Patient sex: M
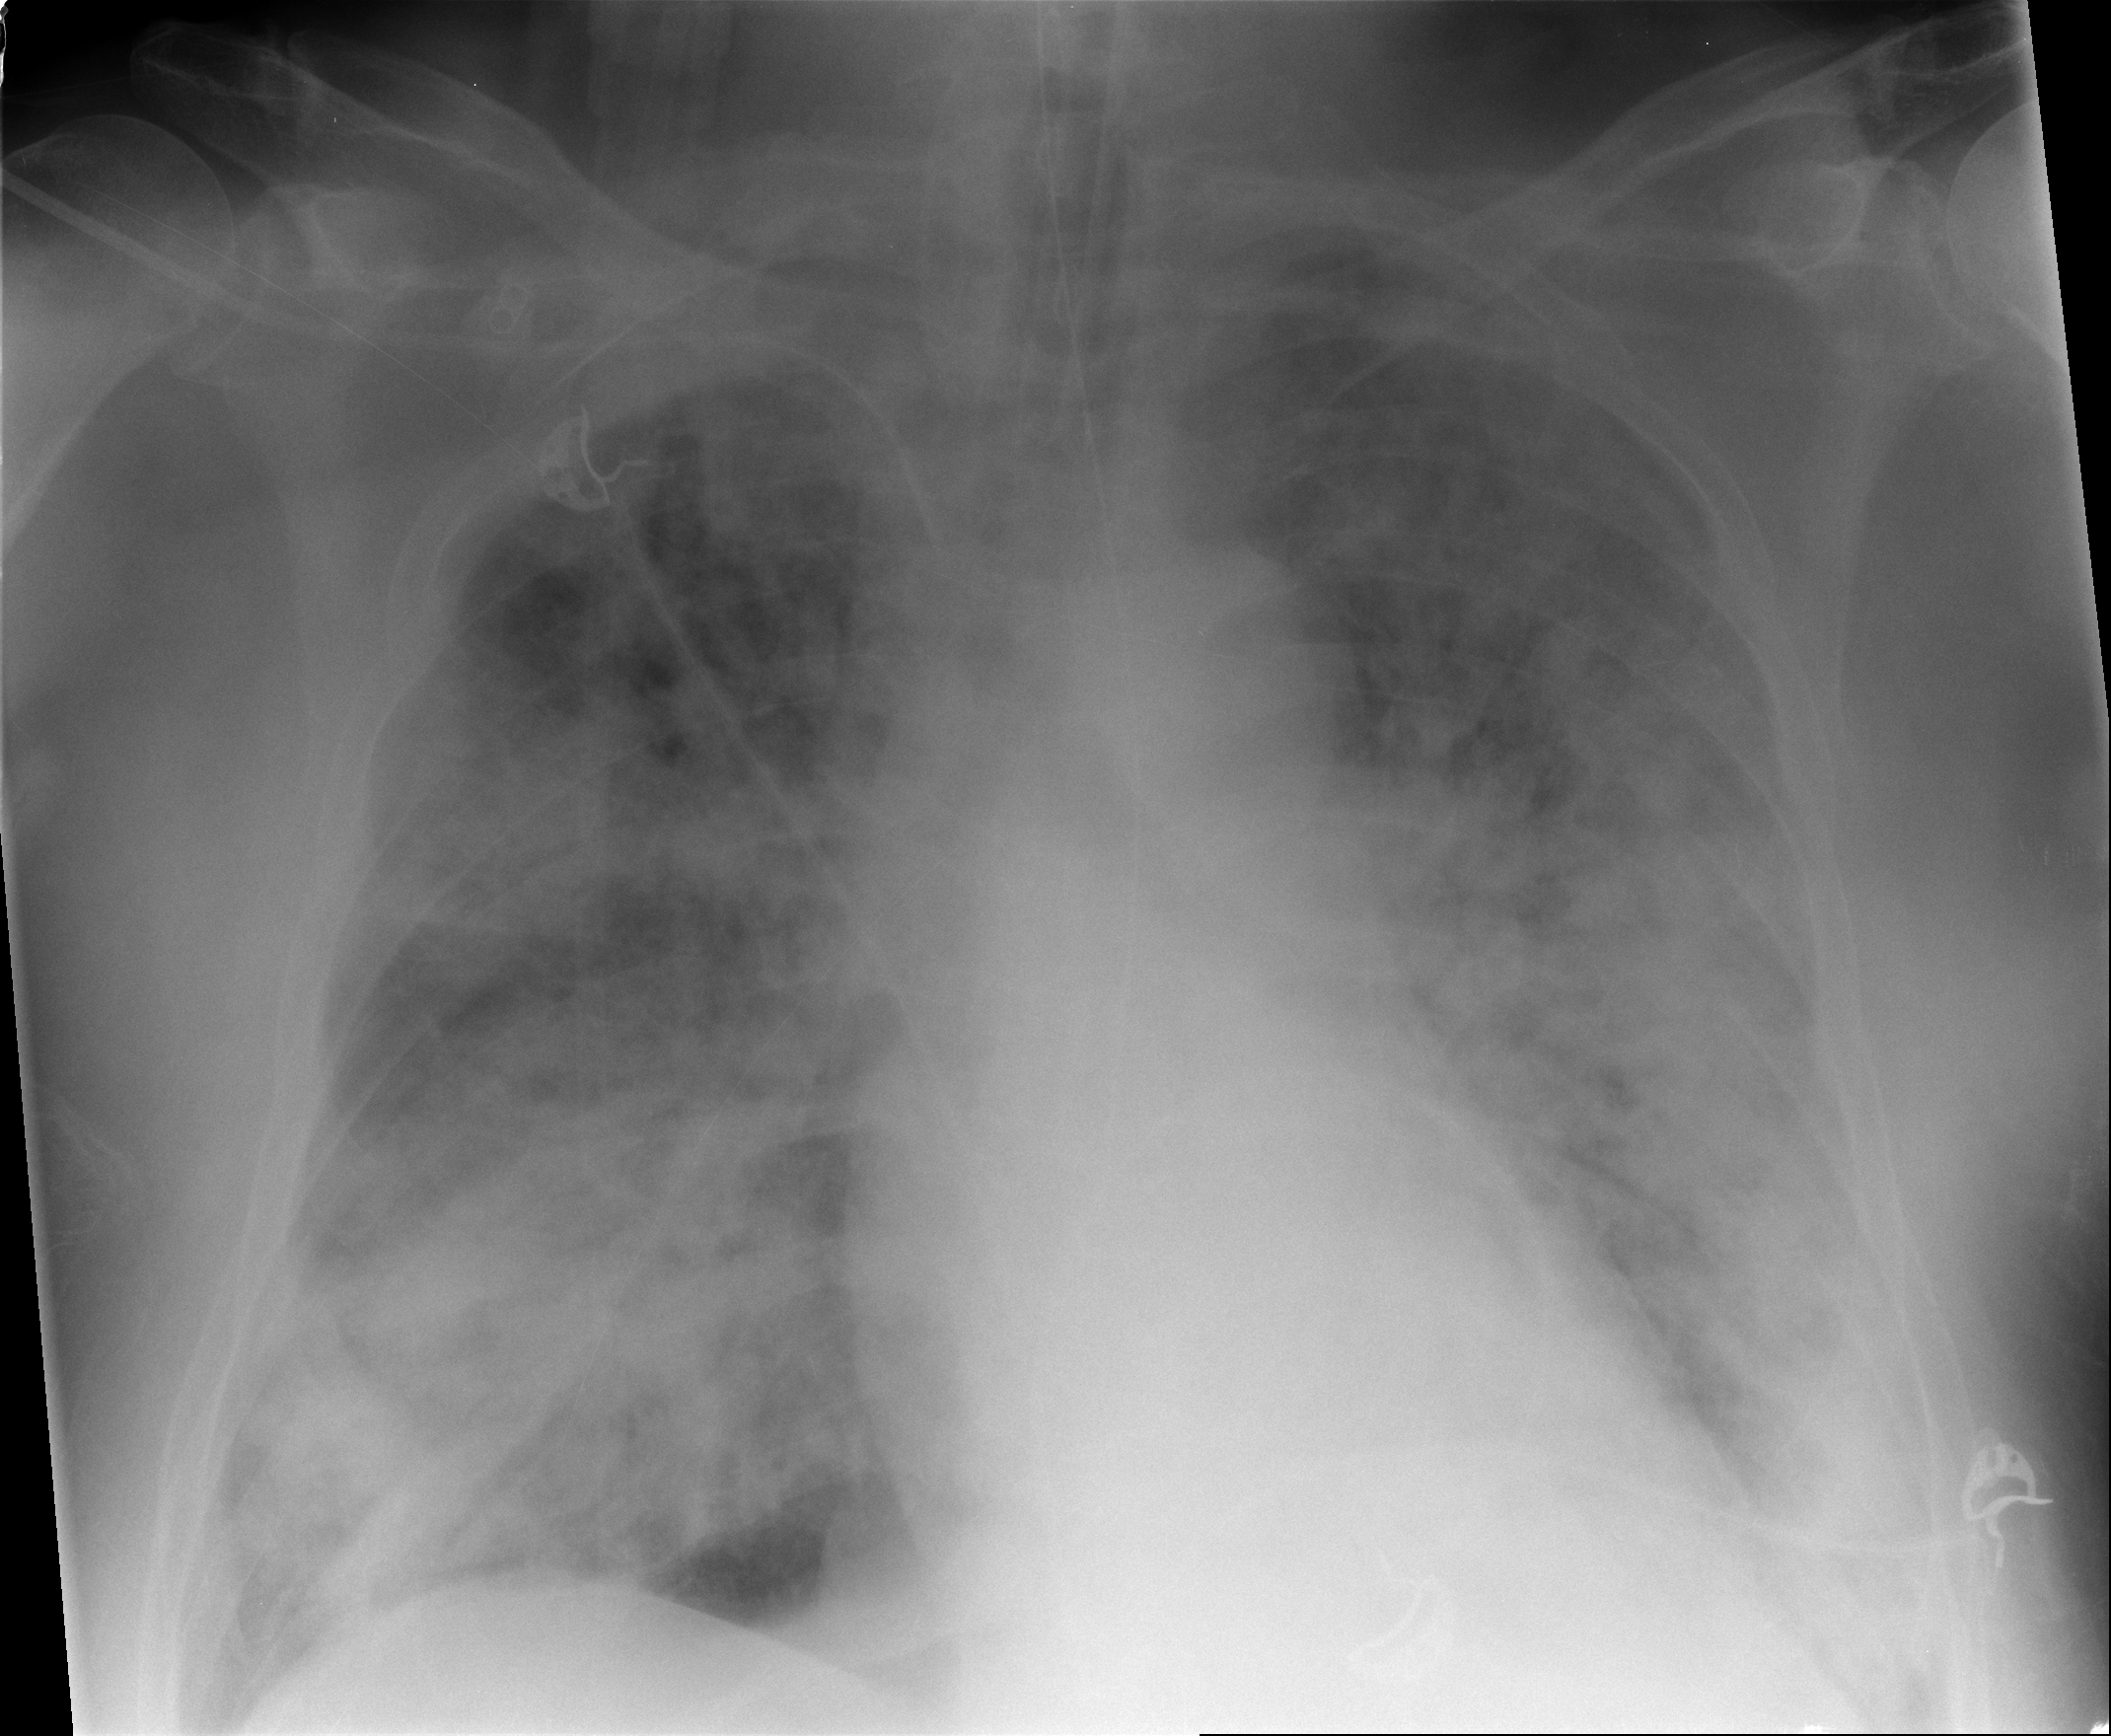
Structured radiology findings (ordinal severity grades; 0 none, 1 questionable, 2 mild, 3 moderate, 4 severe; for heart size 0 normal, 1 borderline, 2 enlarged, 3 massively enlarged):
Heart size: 1
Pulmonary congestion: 4
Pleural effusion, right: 0
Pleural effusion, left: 0
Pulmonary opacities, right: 4
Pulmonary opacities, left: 4
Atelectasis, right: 3
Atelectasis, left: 3